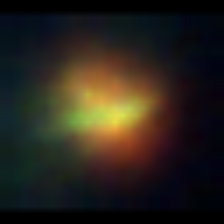
Taxon: NanoPlankton
Group: Other